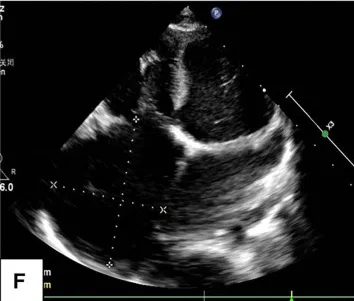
Changes in echocardiogram with follow-up time: parasternal long axis view indicated left ventricular end-diastolic dimension increased within 1, 2, and 5 years.
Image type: radiology (ultrasound)